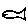
Label: fish